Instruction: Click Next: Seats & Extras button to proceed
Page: traveler
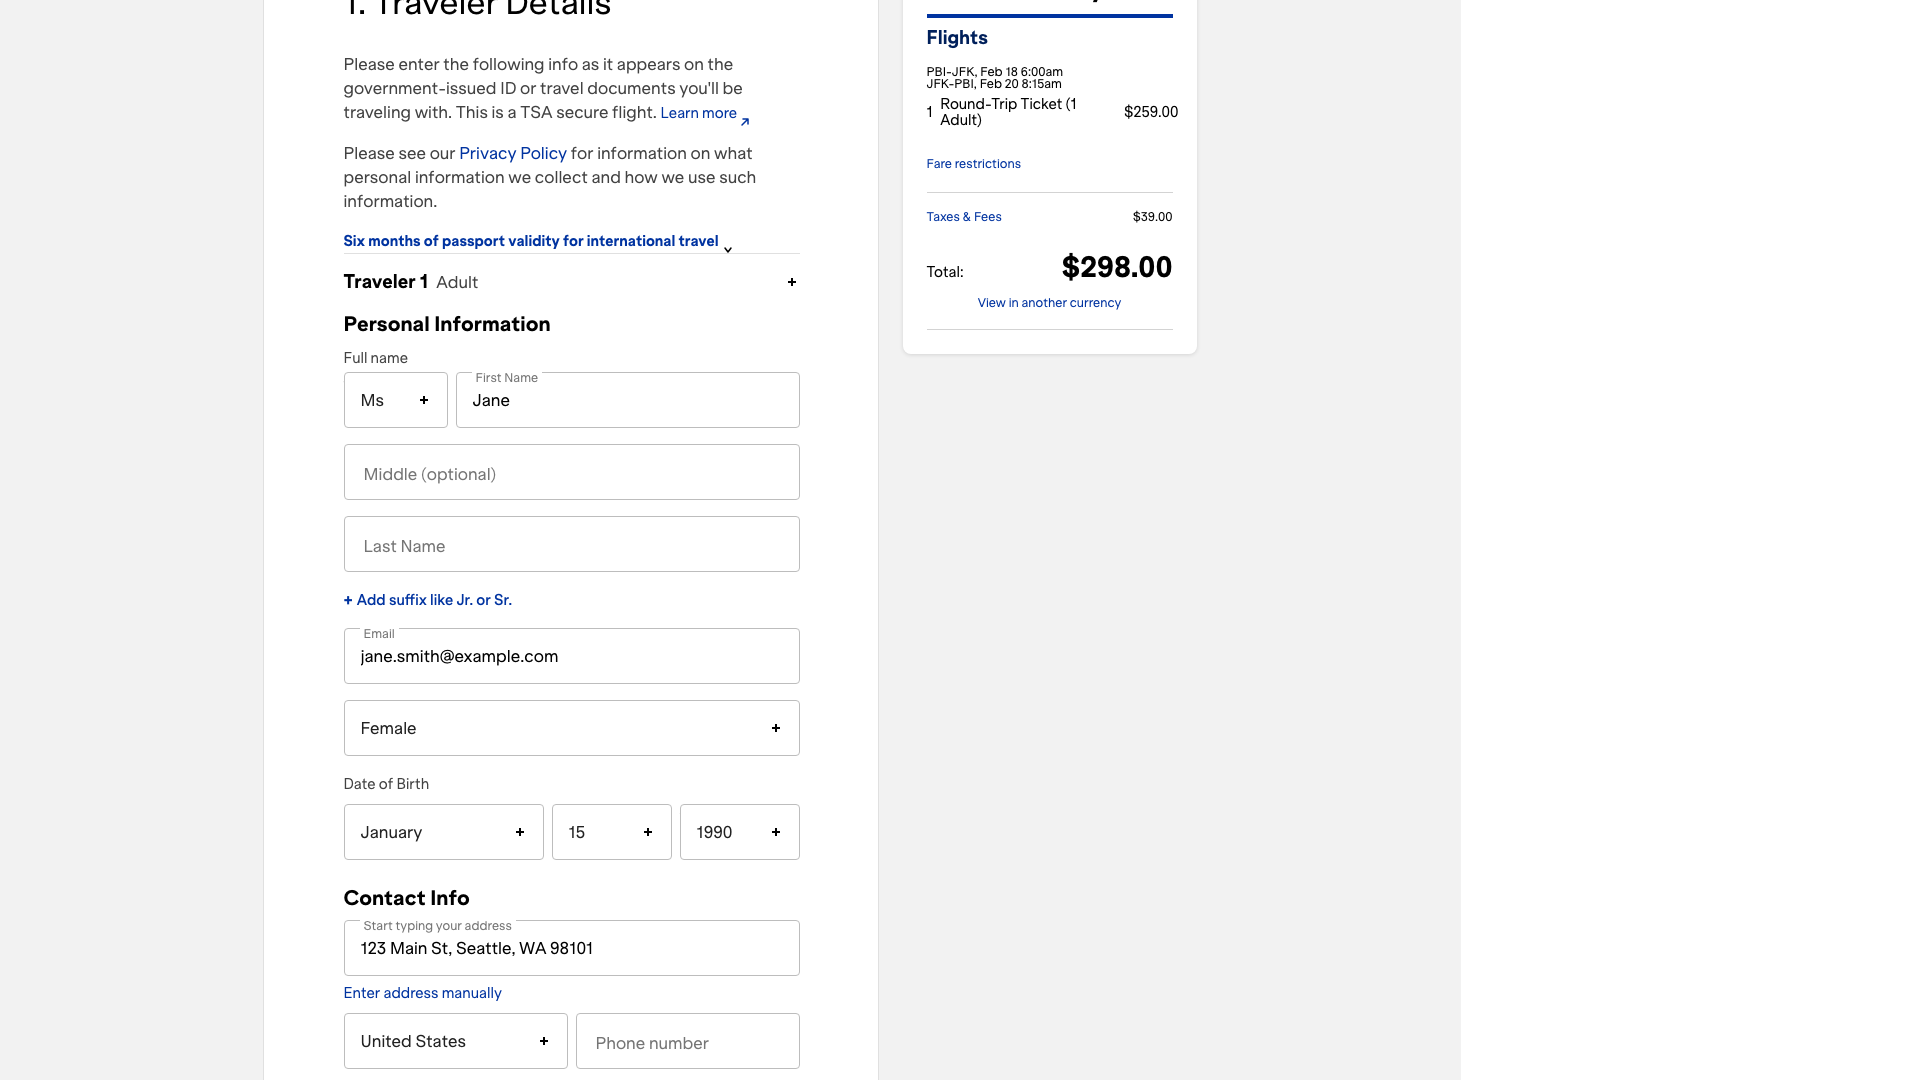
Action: click